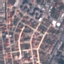
Land use / land cover class: Residential